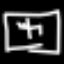
Label: chair